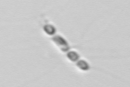
Label: Chaetoceros